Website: bh-photo
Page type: payment
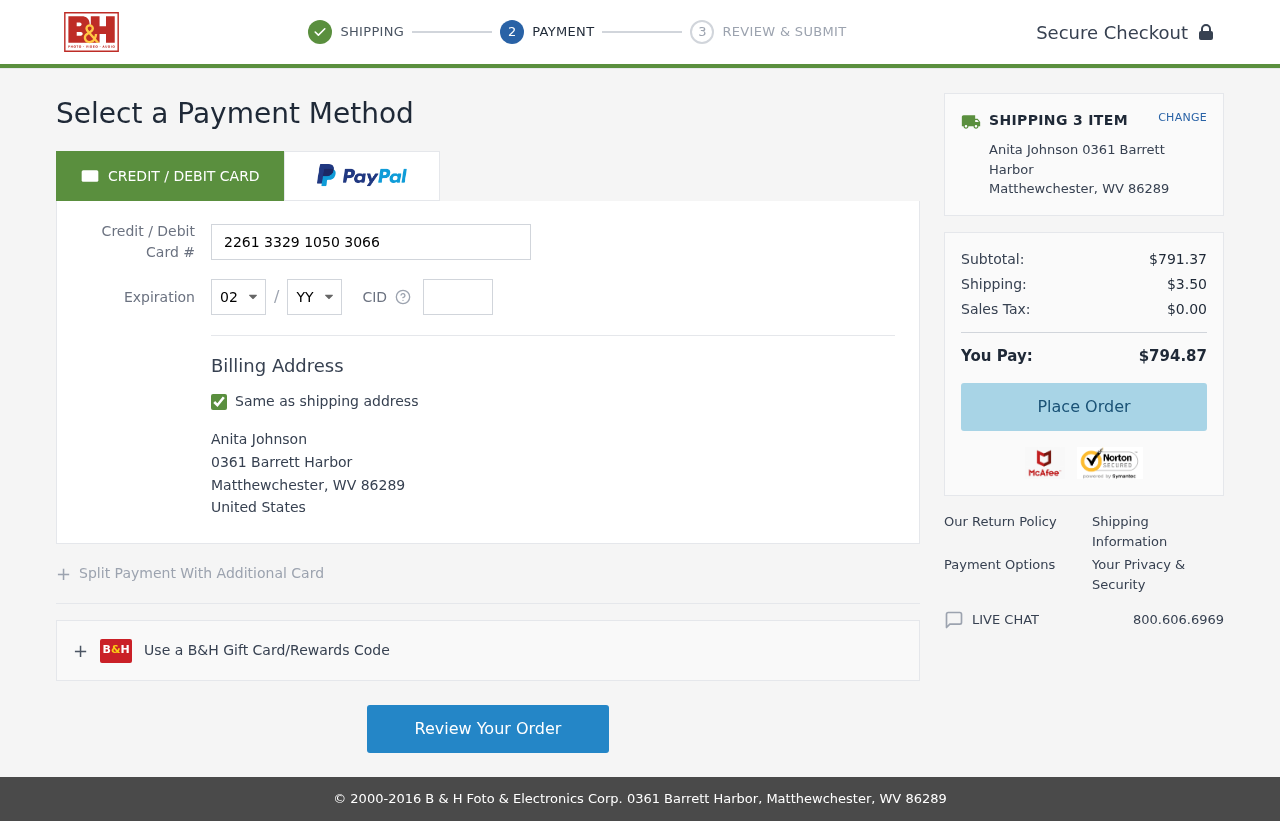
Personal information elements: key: PII_CARD_CVV
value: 534
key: PII_CARD_EXPIRY_MONTH
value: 02
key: PII_CARD_EXPIRY_YEAR
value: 28
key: PII_CARD_NUMBER
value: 2261 3329 1050 3066
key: PII_CITY
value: Matthewchester
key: PII_COUNTRY
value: United States
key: PII_FULLNAME
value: Anita Johnson
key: PII_POSTCODE
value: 86289
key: PII_STATE_ABBR
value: WV
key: PII_STREET
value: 0361 Barrett Harbor
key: PII_FULLNAME2
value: Anita Johnson
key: PII_STREET2
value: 0361 Barrett Harbor
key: PII_CITY2
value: Matthewchester
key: PII_STATE_ABBR2
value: WV
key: PII_POSTCODE2
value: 86289
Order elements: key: ORDER_NUM_ITEMS
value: SHIPPING 3 ITEM
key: ORDER_SUBTOTAL
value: $791.37
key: ORDER_SHIPPING_COST
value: $3.50
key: ORDER_TAX
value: $0.00
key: ORDER_TOTAL
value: $794.87